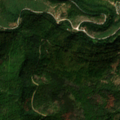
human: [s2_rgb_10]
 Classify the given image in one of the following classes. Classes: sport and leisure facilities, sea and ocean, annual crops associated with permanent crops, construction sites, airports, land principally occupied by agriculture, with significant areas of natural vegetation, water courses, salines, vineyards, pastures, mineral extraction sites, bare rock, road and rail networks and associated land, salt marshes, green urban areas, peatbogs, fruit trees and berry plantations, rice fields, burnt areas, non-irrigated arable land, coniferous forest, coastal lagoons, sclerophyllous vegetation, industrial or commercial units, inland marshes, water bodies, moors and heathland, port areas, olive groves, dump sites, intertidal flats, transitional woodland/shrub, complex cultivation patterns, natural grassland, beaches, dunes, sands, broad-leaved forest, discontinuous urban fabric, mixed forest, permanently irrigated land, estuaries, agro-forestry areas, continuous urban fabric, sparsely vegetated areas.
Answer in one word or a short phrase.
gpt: broad-leaved forest, coniferous forest, mixed forest